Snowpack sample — Buffalo Mountain, Silverthorne, Colorado, USA (1/25/25, 10:11 AM MST)
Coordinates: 39.6222, -106.1139
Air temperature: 22 °F
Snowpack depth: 110 cm
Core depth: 40 cm
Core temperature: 46.4 °F
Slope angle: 12°, slope face: 102°
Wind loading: high
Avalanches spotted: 0
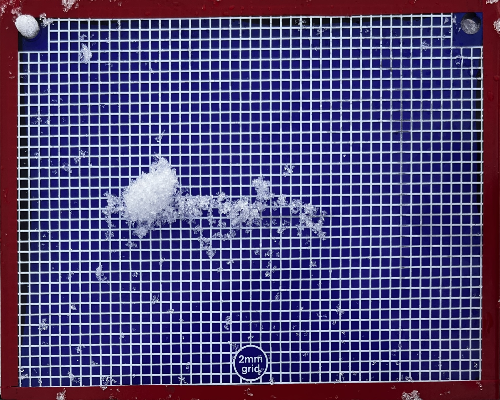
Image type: profile
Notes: No avalanches nearby, collected on the outskirts of a fire break 15 meters from the treeline, on way to Buffalo and Red Mountain